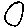
Label: circle